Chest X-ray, AP view. Patient: 73 years old, sex F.
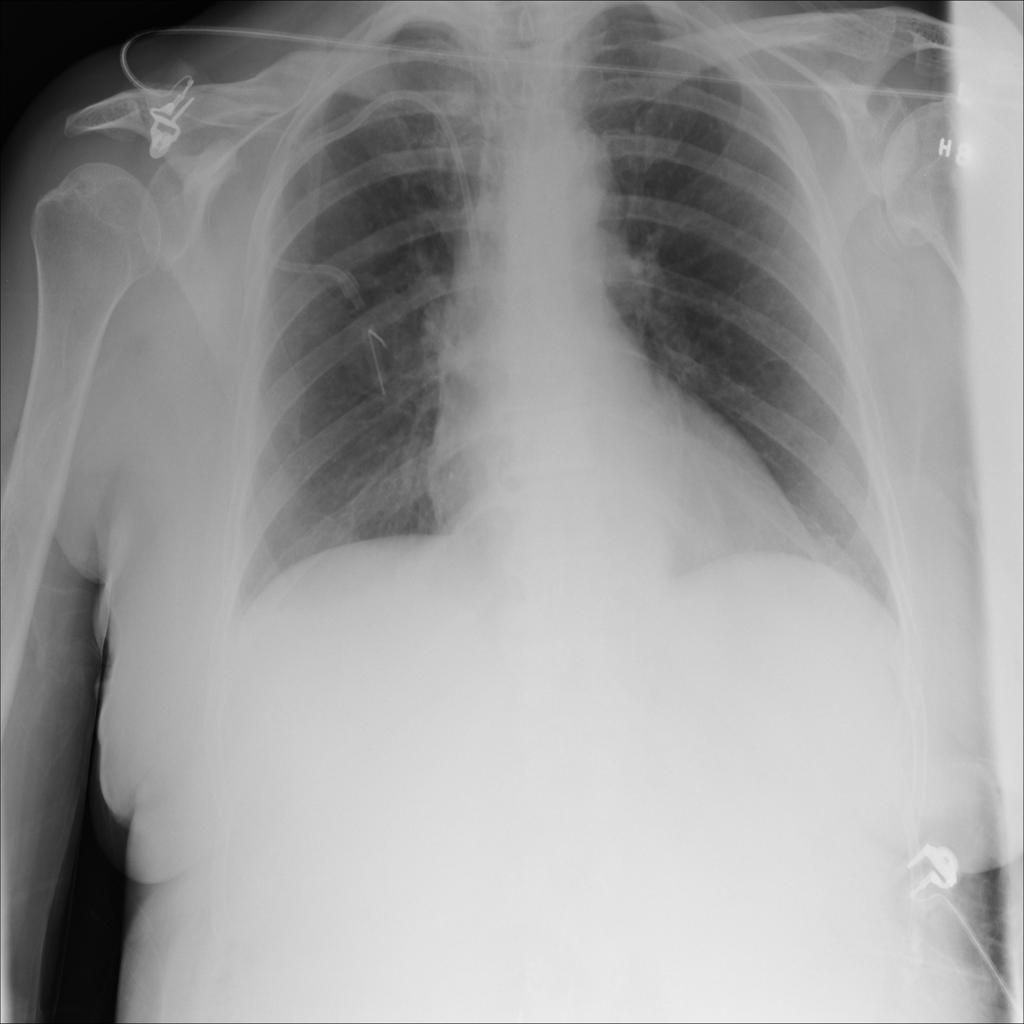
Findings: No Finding